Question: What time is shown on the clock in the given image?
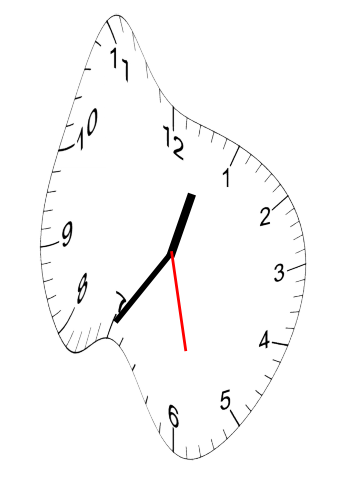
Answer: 12:35:28